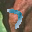
Label: 7